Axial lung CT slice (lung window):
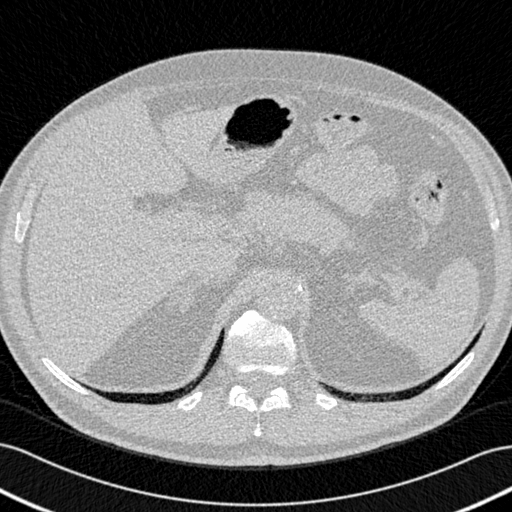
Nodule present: no